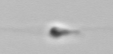
Label: flagellate_morphotype3